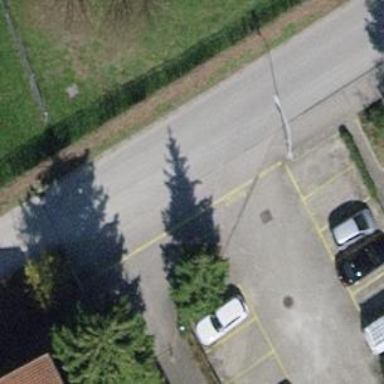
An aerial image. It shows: Sidewalk along the footway.